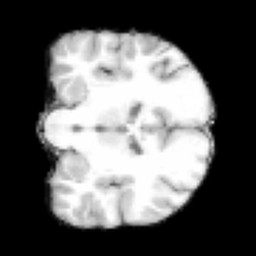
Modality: T1w
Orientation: coronal